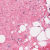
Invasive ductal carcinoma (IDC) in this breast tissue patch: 0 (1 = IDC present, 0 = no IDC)